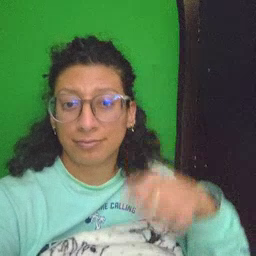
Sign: dad